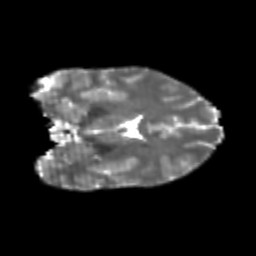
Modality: T2w
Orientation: coronal
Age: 23
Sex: female
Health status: healthy
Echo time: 0.074 s